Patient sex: M
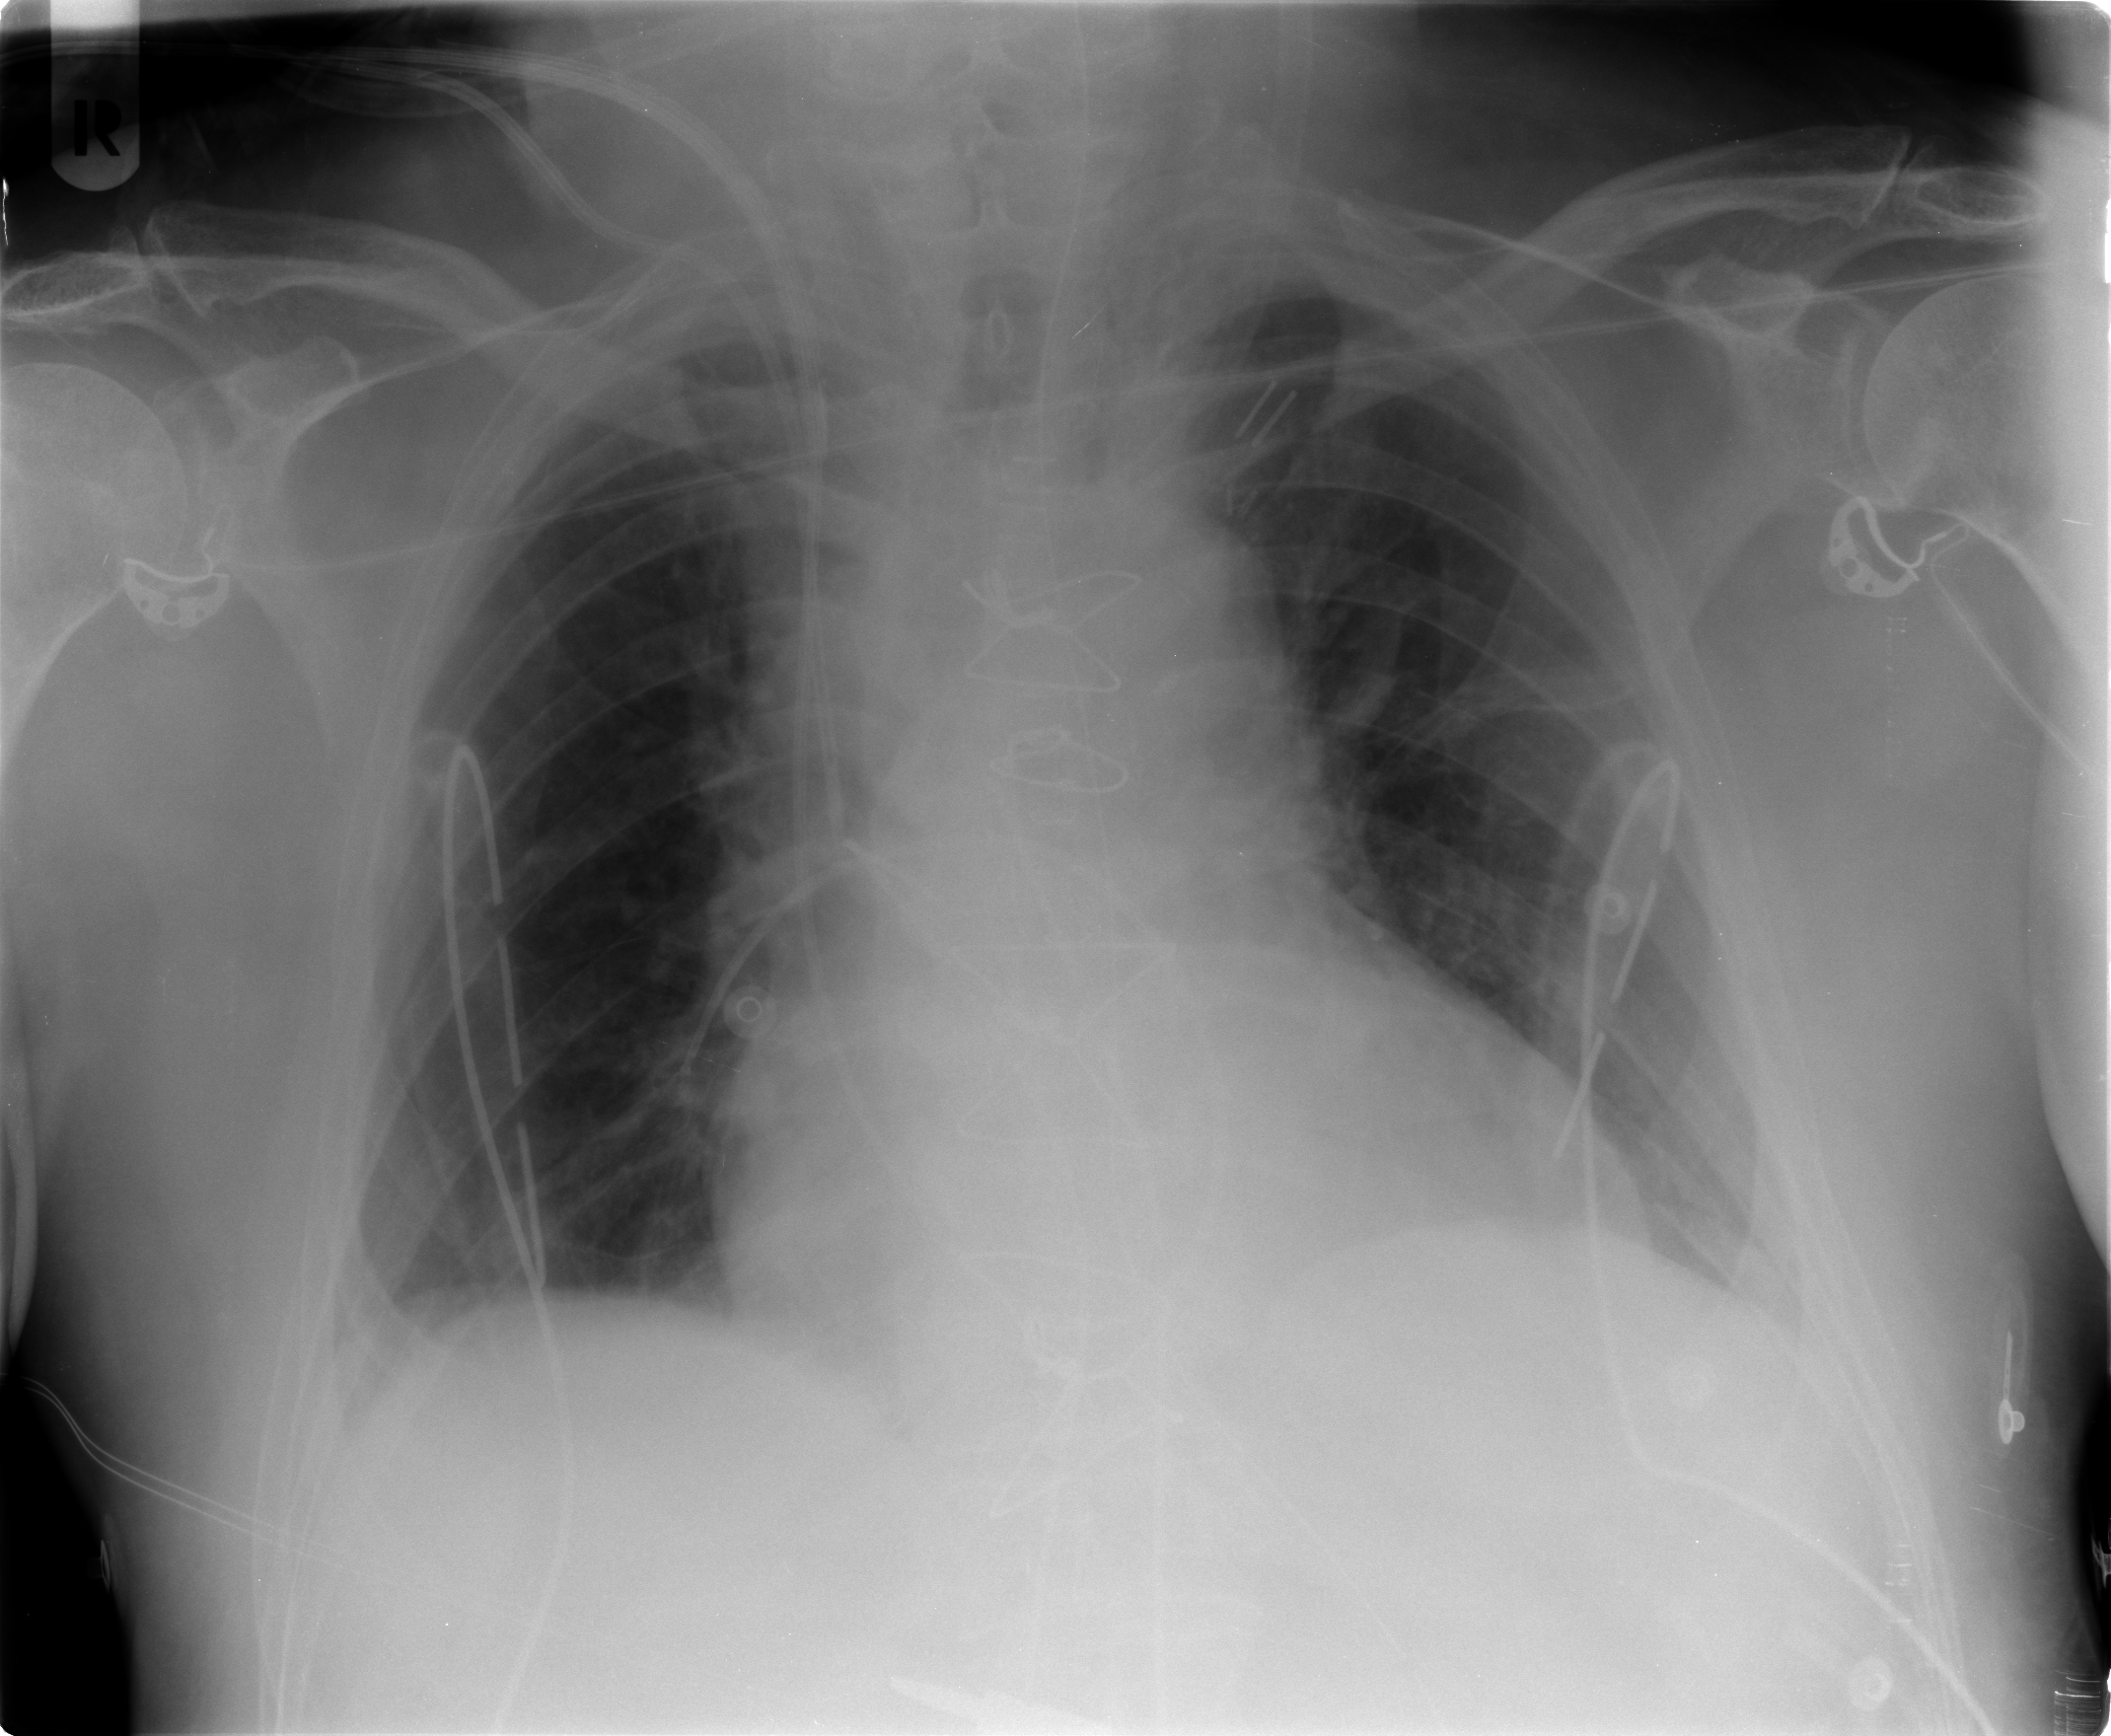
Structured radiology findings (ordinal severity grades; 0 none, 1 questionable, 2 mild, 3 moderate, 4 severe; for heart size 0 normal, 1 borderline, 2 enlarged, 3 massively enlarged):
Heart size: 2
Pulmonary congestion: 0
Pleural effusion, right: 0
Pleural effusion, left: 0
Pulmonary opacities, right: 0
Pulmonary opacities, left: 0
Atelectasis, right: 0
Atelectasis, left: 2